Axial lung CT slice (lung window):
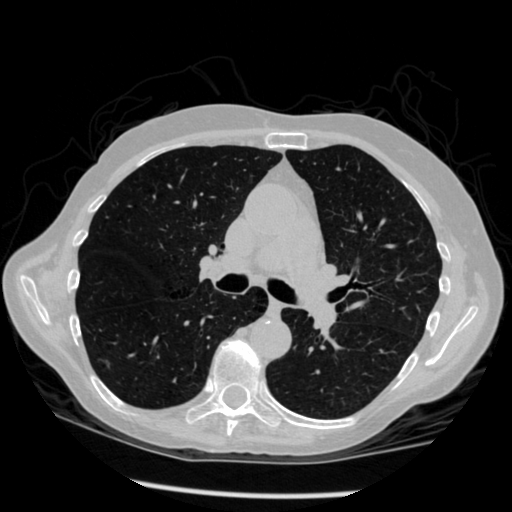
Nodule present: yes
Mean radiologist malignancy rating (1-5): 2.667